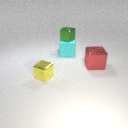
large cyan rubber cube behind large red metal cube